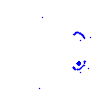
Particle: kaon